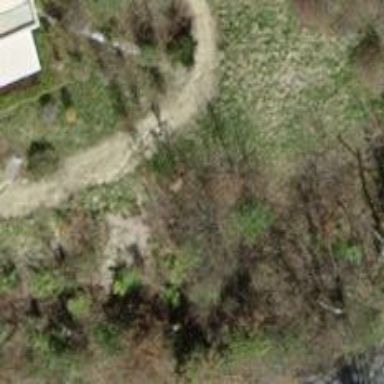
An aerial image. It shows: Path.